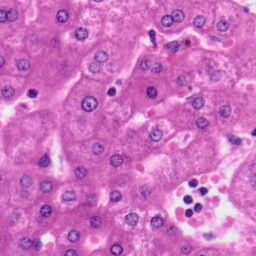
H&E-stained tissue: Liver